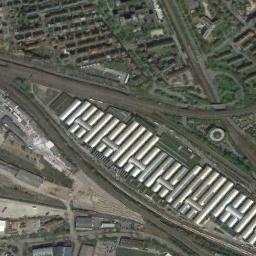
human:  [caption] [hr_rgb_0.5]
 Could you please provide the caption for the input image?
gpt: A well-equipped railway station in a crowded city .

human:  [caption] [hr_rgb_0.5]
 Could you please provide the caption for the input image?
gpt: There are many buildings beside the railway station .

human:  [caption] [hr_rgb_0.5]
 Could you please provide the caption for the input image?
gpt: The railway station is next to some trees and grass .

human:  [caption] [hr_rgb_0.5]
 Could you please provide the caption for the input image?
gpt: The railway station has some railways and a big white building and a residential area is next to the railway station .

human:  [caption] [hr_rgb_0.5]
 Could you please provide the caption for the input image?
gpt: There are many buildings around the white railway station .